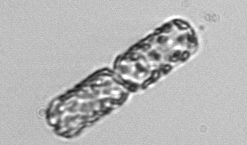
Label: Dactyliosolen_fragilissimus